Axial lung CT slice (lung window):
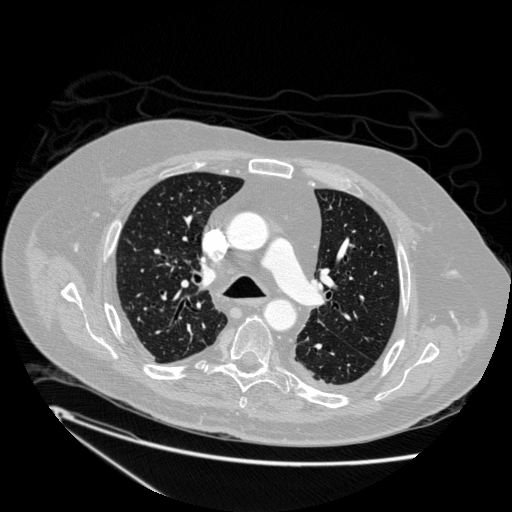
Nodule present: no